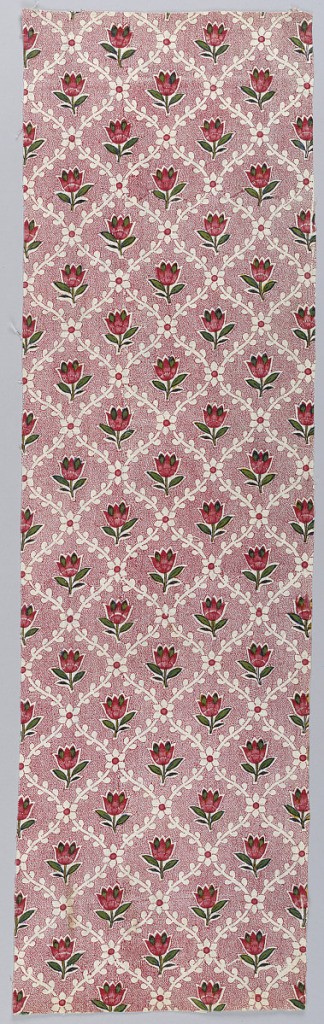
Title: Textile
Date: ca. 1780
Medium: cotton Technique: 2 reds block-printed, yellow and blue applied by brush, plain weave foundation,
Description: Small flowers within a diamond grid of reserved spaces on a red picottage background.